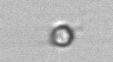
Label: nanoplankton_mix